Question: I got stuck with one requirement i need to play a media file in android.I will post the screen shot of the page

Actual requirement is the user wants to play the audio file in his recordings list.The recordings list are shown through list adapter.I want to display the play progress of the audio file on the same page(as like shown in the screen shot).
Iam pasting the code which i have tried.
'''
public class RecordingActivity extends ListActivity implements MediaPlayerControl {
MediaPlayer mMediaPlayer;
MediaController mMediaController;
Handler mHandler;
String OUTPUT_FILE;
RelativeLayout rl;
Context context = null;
Point p;
static final String[] recordings = new String[] {"Example1","Example2",
"Example3","Example4","Example5" };
public void onCreate(Bundle savedInstanceState) {
super.onCreate(savedInstanceState);
setListAdapter(new FirstAdapter(this, recordings));
}
@Override
protected void onListItemClick(ListView l, View v, int position, long id) {
showPopup(RecordingActivity.this, p);
// get selected items
mMediaPlayer = new MediaPlayer();
mMediaController = new MediaController(this);
mHandler = new Handler();
mMediaController.setMediaPlayer(RecordingActivity.this);
OUTPUT_FILE = Environment.getExternalStorageDirectory()+"/recorder.mp3";
try{
mMediaPlayer.setDataSource(OUTPUT_FILE);
mMediaPlayer.prepare();
}
catch(Exception e){
}
mMediaPlayer.setOnPreparedListener(new MediaPlayer.OnPreparedListener() {
@Override
public void onPrepared(MediaPlayer mp) {
mHandler.post(new Runnable() {
public void run() {
mMediaController.show(10000);
mMediaPlayer.start();
mMediaController.setEnabled(true);
}
});
}
});
}
private void showPopup(final Activity context, Point p) {
int popupWidth = 200;
int popupHeight = 150;
// Inflate the popup_layout.xml
RelativeLayout viewGroup = (RelativeLayout) context.findViewById(R.id.reviewlist);
LayoutInflater layoutInflater = (LayoutInflater) context
.getSystemService(Context.LAYOUT_INFLATER_SERVICE);
View layout = layoutInflater.inflate(R.layout.activity_play, viewGroup);
// Creating the PopupWindow
final PopupWindow popup = new PopupWindow(context);
popup.setContentView(layout);
popup.setWidth(popupWidth);
popup.setHeight(popupHeight);
popup.setFocusable(true);
// Some offset to align the popup a bit to the right, and a bit down, relative to button's position.
int OFFSET_X = 30;
int OFFSET_Y = 30;
// Clear the default translucent background
popup.setBackgroundDrawable(new BitmapDrawable());
// Displaying the popup at the specified location, + offsets.
popup.showAtLocation(layout, Gravity.NO_GRAVITY,p.x+OFFSET_X,p.y+OFFSET_Y);
// Getting a reference to Close button, and close the popup when clicked.
ImageButton close = (ImageButton) layout.findViewById(R.id.close);
Button b1 =(Button) layout.findViewById(R.id.button1);
Button b2 =(Button) layout.findViewById(R.id.button2);
close.setOnClickListener(new OnClickListener() {
@Override
public void onClick(View v) {
popup.dismiss();
}
});
}
@Override
protected void onDestroy() {
super.onDestroy();
mMediaPlayer.stop();
mMediaPlayer.release();
}
@Override
public boolean canPause() {
return true;
}
@Override
public boolean canSeekBackward() {
return false;
}
@Override
public boolean canSeekForward() {
return false;
}
@Override
public int getBufferPercentage() {
int percentage = (mMediaPlayer.getCurrentPosition() * 100) / mMediaPlayer.getDuration();
return percentage;
}
@Override
public int getCurrentPosition() {
return mMediaPlayer.getCurrentPosition();
}
@Override
public int getDuration() {
return mMediaPlayer.getDuration();
}
@Override
public boolean isPlaying() {
return mMediaPlayer.isPlaying();
}
@Override
public void pause() {
if(mMediaPlayer.isPlaying())
mMediaPlayer.pause();
}
@Override
public void seekTo(int pos) {
mMediaPlayer.seekTo(pos);
}
@Override
public void start() {
mMediaPlayer.start();
mMediaController.show();
}
@Override
public boolean onTouchEvent(MotionEvent event) {
mMediaController.show();
return false;
}
}
'''
The problem am facing is i am able to play the audio file ,but it is not showing any popup layout.
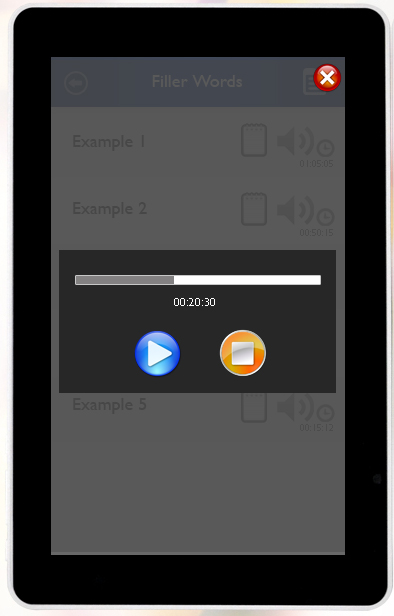
Answer: '''
MediaPlayer mp = new MediaPlayer();
// Set data source -
setDataSource("/sdcard/path_to_song");
// Play audio
mp.start();
// Pause audio
mp.pause();
// Reset mediaplayer
mp.reset();
// Get song length duration - in milliseconds
mp.getDuration();
// Get current duration - in milliseconds
mp.getCurrentDuration();
// Move song to particular second - used for Forward or Backward
mp.seekTo(positon); // position in milliseconds
// Check if song is playing or not
mp.isPlaying(); // returns true or false
'''
Hope this will give you some solution. Refer this <URL>. It will solve your problem